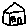
Label: house